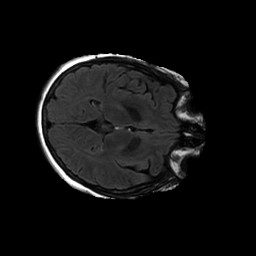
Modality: FLAIR
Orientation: axial
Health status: ill
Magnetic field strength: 3 T